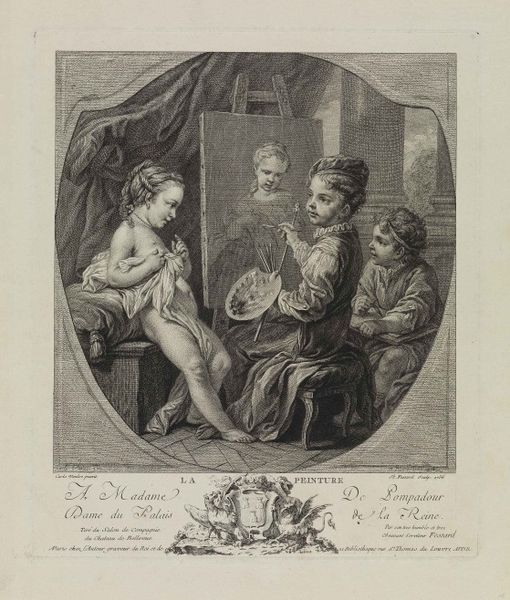
Titel: La Peinture
Künstler: Etienne Fessard
Standort: Karlsruhe
Institution: Staatliche Kunsthalle Karlsruhe
Schlagwörter: akt, gemälde, nackt, weiß, frauen, menschen, mädchen, sitzen, fenster, frankreich, frau, frisur, grau, hut, schwarz, stuhl, säule, säulen, zeichnung, tuch, leute, malerei, jung, kappe, mütze, blicke, falten, kragen, rahmen, bild, halskrause, portrait, porträt, vorhang, haare, pose, stoff, tücher, kind, spitzen, blatt, locken, madame, kinder, putto, schrift, papier, modell, sitz, parkett, schule, zuschauer, jungen, farben, farbe, grafik, graphik, hof, baby, bank, haarband, hocker, französisch, staffage, kissen, karikatur, kartusche, inschrift, tusch, atelier, maler, malerin, staffelei, junge, model, truhe, knabe, buch, babys, druck, radierung, stich, titel, künstler, barrett, widmung, text, zeitung, schriften, plakat, leinwand, posieren, proträt, allegorie, malen, palette, personifikation, pictura, pinsel, stift, wappen, mittelalter, malerie, königin, bild im bild, vorlage, kupferstich, beschreibung, versailles, passepartout, farbpalette, pompadour, malend, zeichnend, harrband, pnsel, votivbild, portraitieren, die malerei, farbpallette, stativ, lehrling, altelier, mätresse, stafellei, steffelei, peinture, 3 personen, ütze, la, pädophil, waooen, zeichznung, der maler, la peinture, wassermark, bompadour, pinselstock, rafbpallette